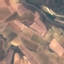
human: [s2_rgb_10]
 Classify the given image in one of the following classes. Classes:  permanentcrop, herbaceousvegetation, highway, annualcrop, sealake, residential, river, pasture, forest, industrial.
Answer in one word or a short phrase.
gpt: PermanentCrop